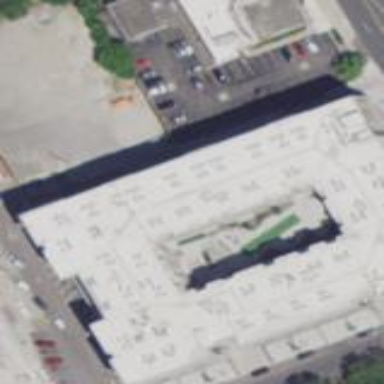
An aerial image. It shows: Image showing building with apartments.